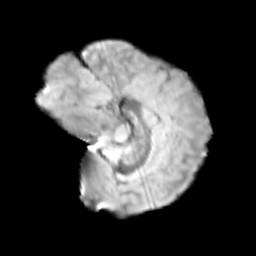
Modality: T2w
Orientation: sagittal
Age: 10
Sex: male
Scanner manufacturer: siemens
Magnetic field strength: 3 T
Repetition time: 3.8 s
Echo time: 0.07 s